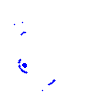
Particle: electron